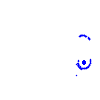
Particle: proton